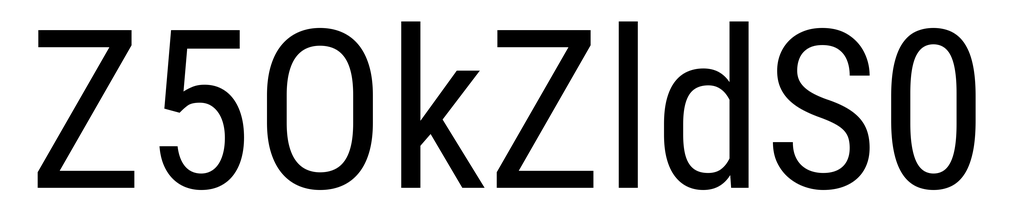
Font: Roboto_Condensed_Regular